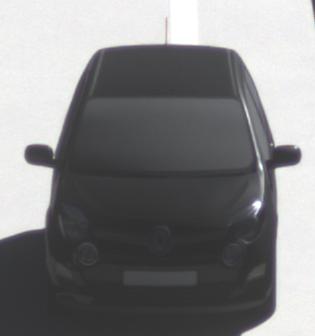
Make: Renault
Model: Twingo 1.2 LEV 16V 75
Detailed model: Twingo (II)
Model produced from: 2012/01
Model produced until: 2014/07
Doors: 3
Color: black
Road condition: dry road
Daytime: morning or afternoon
Contrast: high contrast